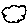
Label: cloud